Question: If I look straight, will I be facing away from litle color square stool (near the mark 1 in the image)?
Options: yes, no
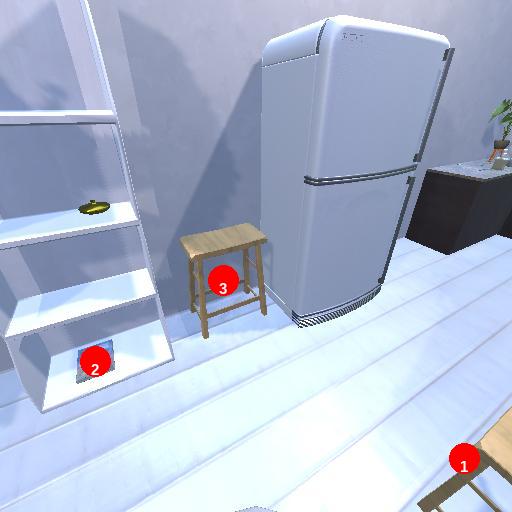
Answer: yes